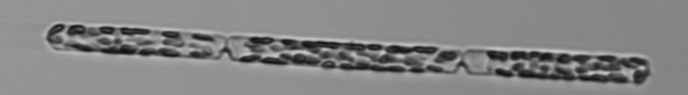
Label: Dactyliosolen_fragilissimus